Question: i wont replace the UINavigationItem.title with UITextfield.
to make this i add in viewDidLoad the TextField
'''
UITextField *textField = [[UITextField alloc]initWithFrame:CGRectMake(0, 0, 150, 30)];
textField.text = @"";
textField.placeholder = @"set title here";
textField.font = [UIFont fontWithName:@"Futura-Medium" size:19.0];
textField.textColor = [UIColor whiteColor];
textField.textAlignment = NSTextAlignmentCenter;
textField.autoresizingMask = UIViewAutoresizingFlexibleWidth;
textField.translatesAutoresizingMaskIntoConstraints = NO;
textField.delegate = self;
self.navigationItem.titleView = textField;
'''
but I have problems during the execution of positioning and sizing of the TextField:

I wish that the TextField would behave like the NavigationItem.title
any idea?
thank's in advance
---this is my class---
'''
#import "CustomCategoryViewController.h"
@interface CustomCategoryViewController ()<UITextFieldDelegate>
@end
@implementation CustomCategoryViewController
- (void)viewDidLoad {
[super viewDidLoad];
// Do any additional setup after loading the view.
NSLog(@"%f",self.navigationController.navigationItem.titleView.frame.size.height);
UITextField *textField = [[UITextField alloc]initWithFrame:CGRectMake(0, 0, 150, 30)];
textField.text = @"";
textField.placeholder = @"set title here";
textField.font = [UIFont fontWithName:@"Futura-Medium" size:19.0];
textField.textColor = [UIColor whiteColor];
textField.textAlignment = NSTextAlignmentCenter;
textField.autoresizingMask = UIViewAutoresizingFlexibleWidth;
textField.translatesAutoresizingMaskIntoConstraints = NO;
textField.delegate = self;
self.navigationItem.titleView = textField;
}
- (void)didReceiveMemoryWarning {
[super didReceiveMemoryWarning];
// Dispose of any resources that can be recreated.
}
#pragma mark - TextField Delegate
- (BOOL)textField:(UITextField *)textField shouldChangeCharactersInRange:(NSRange)range replacementString:(NSString *)string
{
NSCharacterSet *set = [NSCharacterSet newlineCharacterSet];
if ([string rangeOfCharacterFromSet:[set invertedSet]].location == NSNotFound){
[textField endEditing:YES];
}
return YES;
}
- (BOOL)textFieldShouldClear:(UITextField *)textField
{
//self.commonName = @"";
return YES;
}
- (void)textFieldDidEndEditing:(UITextField *)textField
{
if (textField.text && ![textField.text isEqualToString:@""]) {
CGRect rect = [textField textRectForBounds:textField.bounds];
[textField setBounds:CGRectMake(0, 0, rect.size.width, rect.size.height)];
}
else{
CGRect rect = [textField placeholderRectForBounds:textField.bounds];
[textField setBounds:CGRectMake(0, 0, rect.size.width, rect.size.height)];
}
}
#pragma mark - Keyboard
- (void)touchesBegan:(NSSet *)touches withEvent:(UIEvent *)event
{
[self.view endEditing:YES];
}
- (IBAction)textFieldReturn:(id)sender
{
[sender resignFirstResponder];
}
#pragma mark - Interface Orientation
- (BOOL)shouldAutorotateToInterfaceOrientation:(UIInterfaceOrientation)interfaceOrientation
{
return YES;
}
- (void)viewWillTransitionToSize:(CGSize)size withTransitionCoordinator:(id<UIViewControllerTransitionCoordinator>)coordinator
{
[super viewWillTransitionToSize:size withTransitionCoordinator:coordinator];
// Code here will execute before the rotation begins.
// Equivalent to placing it in the deprecated method -[willRotateToInterfaceOrientation:duration:]
[coordinator animateAlongsideTransition:^(id<UIViewControllerTransitionCoordinatorContext> context) {
// Place code here to perform animations during the rotation. You can leave this block empty if not necessary.
dispatch_async(dispatch_get_global_queue( DISPATCH_QUEUE_PRIORITY_DEFAULT, 0), ^(void){
//Background Thread
dispatch_async(dispatch_get_main_queue(), ^(void){
});
});
} completion:^(id<UIViewControllerTransitionCoordinatorContext> context) {
// Code here will execute after the rotation has finished.
// Equivalent to placing it in the deprecated method -[didRotateFromInterfaceOrientation:]
}];
}
/*
#pragma mark - Navigation
// In a storyboard-based application, you will often want to do a little preparation before navigation
- (void)prepareForSegue:(UIStoryboardSegue *)segue sender:(id)sender {
// Get the new view controller using [segue destinationViewController].
// Pass the selected object to the new view controller.
}
*/
@end
'''
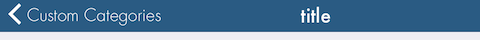
Answer: Currently your 'textField' is taking 150 width and its content stays in center so as result you see you text is floating to one side when you have long 'barButton'.
You will need to set 'textField' bounds to fit the 'text' OR 'placeHolder' after every time you edit 'textField' like
'''
- (void)textFieldDidEndEditing:(UITextField *)textField
{
if (textField.text && ![textField.text isEqualToString:@""]) {
CGRect textRect = [textField.text boundingRectWithSize:CGSizeMake(300,30)
options:NSStringDrawingUsesLineFragmentOrigin
attributes:@{NSFontAttributeName:textField.font}
context:nil];
[textField setBounds:CGRectMake(0, 0, textRect.size.width, textRect.size.height)];
}
else{
CGRect textRect = [textField.placeholder boundingRectWithSize:CGSizeMake(300,30)
options:NSStringDrawingUsesLineFragmentOrigin
attributes:@{NSFontAttributeName:textField.font}
context:nil];
[textField setBounds:CGRectMake(0, 0, textRect.size.width, textRect.size.height)];
}
}
'''
After this your 'textField' would be exact sized to its content and it would stay in center of 'navigationBar'.